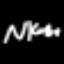
Label: squiggle